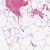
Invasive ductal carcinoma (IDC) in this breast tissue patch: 0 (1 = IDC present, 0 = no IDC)